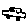
Label: car